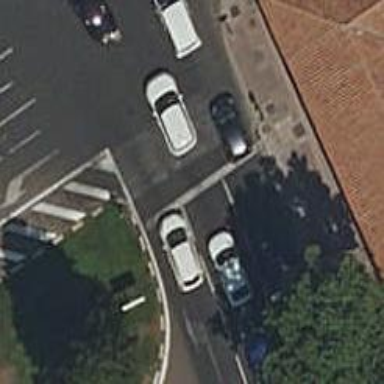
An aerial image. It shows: Road with traffic signals.